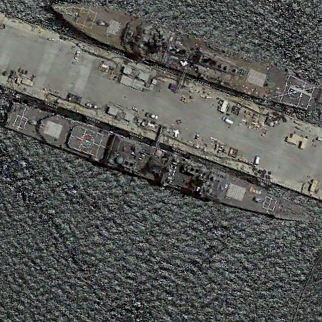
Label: cruiser